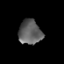
Tissue: prostate
Cell type: T cells
Senescence score: 0.3067
Nuclear area (px): 548
Mean DAPI intensity: 96.385